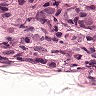
Metastatic tissue present: yes